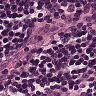
Metastatic tissue present: no